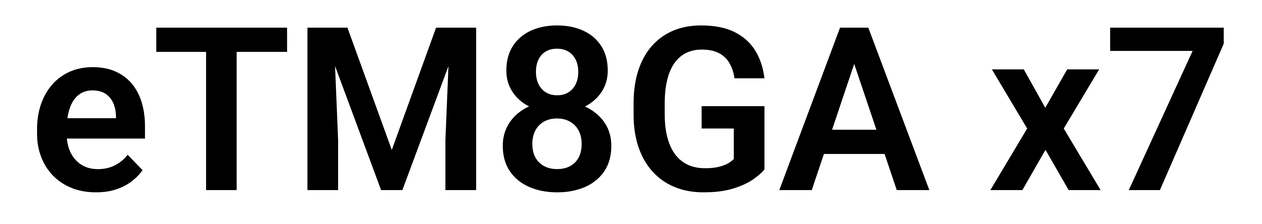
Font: Roboto_SemiBold